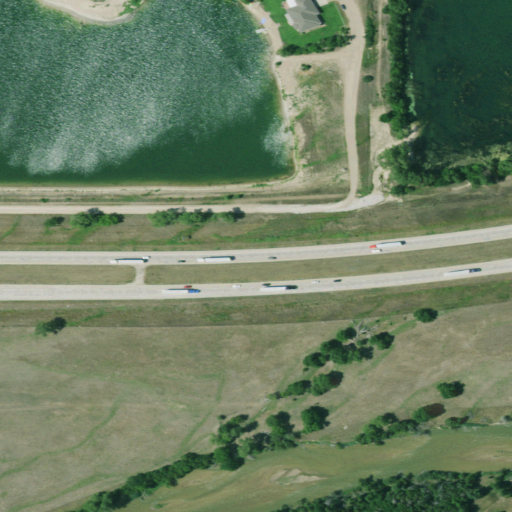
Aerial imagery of island in Nebraska named Governor Island containing grassland, open water, medium intensity development, low intensity development, herbaceous wetlands, woody wetlands, and open development